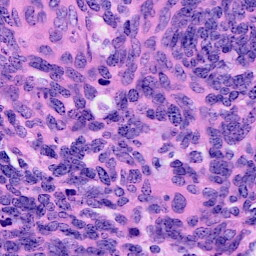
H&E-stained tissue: Cervix